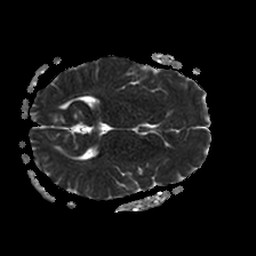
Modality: ADC
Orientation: axial
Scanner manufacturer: philips
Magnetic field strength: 1.5 T
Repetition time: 3.395 s
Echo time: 0.06922 s